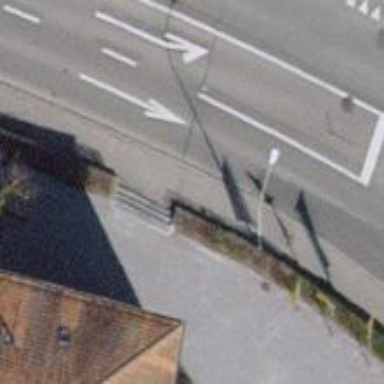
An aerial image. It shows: Entrance with barrier.